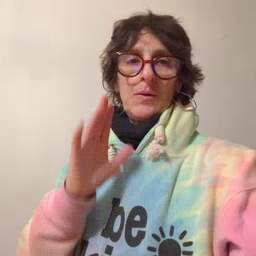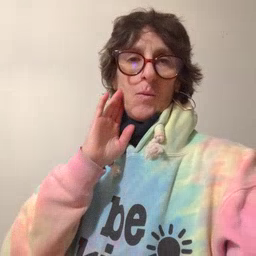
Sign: will